Question: I'm creating a dropdown settings box, and inside it I want to be able to have dropdown submenus to group settings. The submenus should slide down, and to do so, I am using jQuery to slide down the div that contains them. However, the absolutely positioned toggles that I have appear immediately, despite the fact that they are outside the div, which is set to 'overflow: hidden', as can be seen in this image:

This is a sample from my html:
'''
<div id="settings-content" class="hover-content">
<div class="setting-expandable">
Panels to display<span class="expand-button pointer">+</span>
<div class="hide expand-content">
<label class="pointer">YouTube - LinusTechTips
<input type="checkbox" class="display-none setting" data-setting="panel.yt.ltt"><span class="toggle"></span>
</label>
<br/>
<label class="pointer">YouTube - TechQuickie
<input type="checkbox" class="display-none setting" data-setting="panel.yt.tq"><span class="toggle"></span>
</label>
<br/>
<label class="pointer">YouTube - Channel Superfun
<input type="checkbox" class="display-none setting" data-setting="panel.yt.csf"><span class="toggle"></span>
</label>
<br/>
</div>
</div>
</div>
'''
and my CSS:
'''
.toggle {
height: 13px;
margin: 3px 0;
position: absolute;
right: 10px;
width: 27px;
}
.toggle::after {
background - color: red;
content: "";
height: 13px;
position: absolute;
right: 0;
width: 13px;
transition: 0.2s linear all;
}
.expand-content {
margin-left: 10px;
margin-top:3px;
overflow:hidden
}
.hover-content {
position: absolute;
width: 500px;
right: 15px;
background-color: inherit;
top: -15px;
border: 2px black solid;
border-radius: 14px;
padding: 5px;
display: block;
}
'''
JS is essentially '$("...").click(function(){ $("...").slideUp(); });'
If I deliberately position them outside of the content area, and set overflow hidden on each thing in turn, it only hides when it affects the '#settings-content' container div.
I have made a fiddle for it here: <URL>
I would greatly appreciate some guidance as to how I should fix this because it looks pretty weird at the moment.
Thanks in advance!
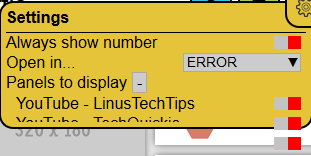
Answer: Set it's container to 'position:relative' and 'overflow:hidden'.
'''
.setting-expandable {
position:relative;
overflow:hidden;
}
'''
<URL>
You could also just add 'position:relative;' to '.expand-content' but that looks like it moves the toggles a little bit.
Also see <URL> it's basically the same question.